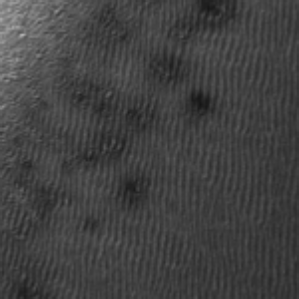
Label: frost